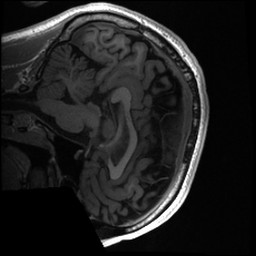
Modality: T1w
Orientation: sagittal
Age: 18
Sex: female